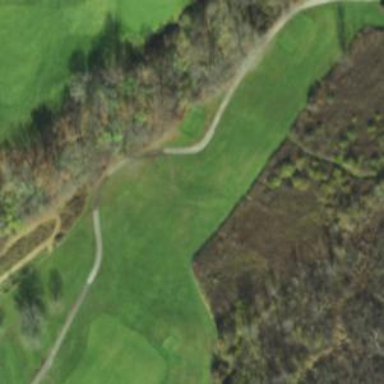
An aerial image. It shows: Pathway for golfing.